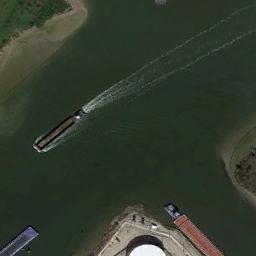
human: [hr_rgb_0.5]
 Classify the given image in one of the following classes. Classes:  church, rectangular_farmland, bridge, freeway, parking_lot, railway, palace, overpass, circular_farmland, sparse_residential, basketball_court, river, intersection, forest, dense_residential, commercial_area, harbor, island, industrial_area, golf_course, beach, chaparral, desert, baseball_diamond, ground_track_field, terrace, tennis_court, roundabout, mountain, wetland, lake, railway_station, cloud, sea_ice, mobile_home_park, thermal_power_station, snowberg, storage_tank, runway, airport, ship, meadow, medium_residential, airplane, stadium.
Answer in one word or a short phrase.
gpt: ship